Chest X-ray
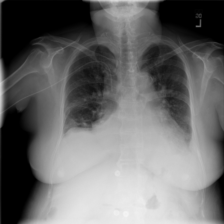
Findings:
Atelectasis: negative
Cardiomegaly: negative
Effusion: negative
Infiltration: negative
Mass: negative
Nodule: negative
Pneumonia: negative
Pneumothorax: negative
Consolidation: negative
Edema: negative
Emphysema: negative
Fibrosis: negative
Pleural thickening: positive
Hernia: negative